Question: Is it possible thereotically to create an Android application that contains delete button within itself that deletes the app when pressed?

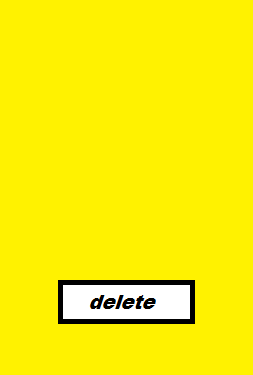
Answer: You can use this for uninstalling the app
'''
button.setOnClickListener(new View.OnClickListener(){
public void onClick(View view){
Uri packageUri = Uri.parse("package:com.exaample.test");
Intent uninstallIntent =
new Intent(Intent.ACTION_UNINSTALL_PACKAGE, packageUri);
startActivity(uninstallIntent);
}
});
'''
I hope this will help you